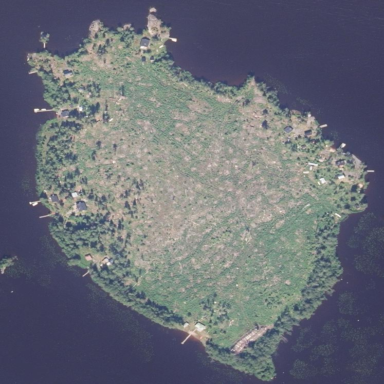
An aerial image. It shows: Islet covered with woodland.